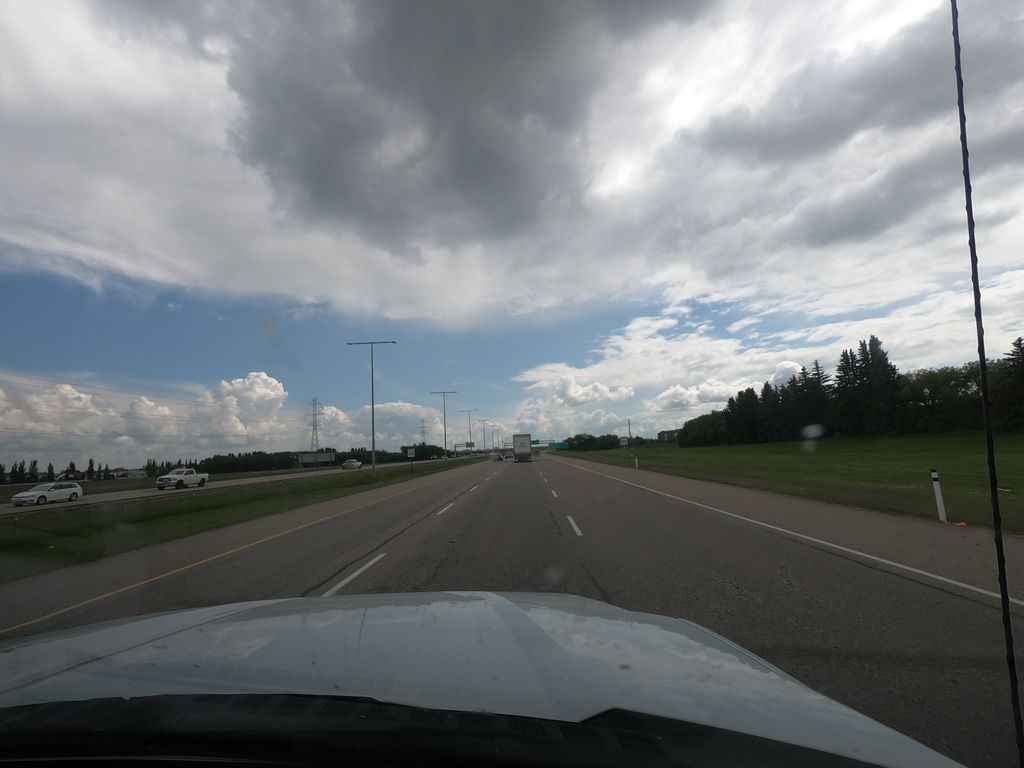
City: edmonton